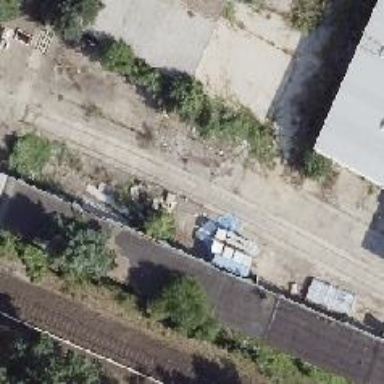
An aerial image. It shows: Disused railway spur service.